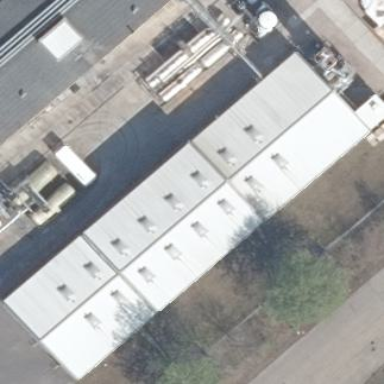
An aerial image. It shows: Industrial building with flat grey roof and white exterior.